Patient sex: M
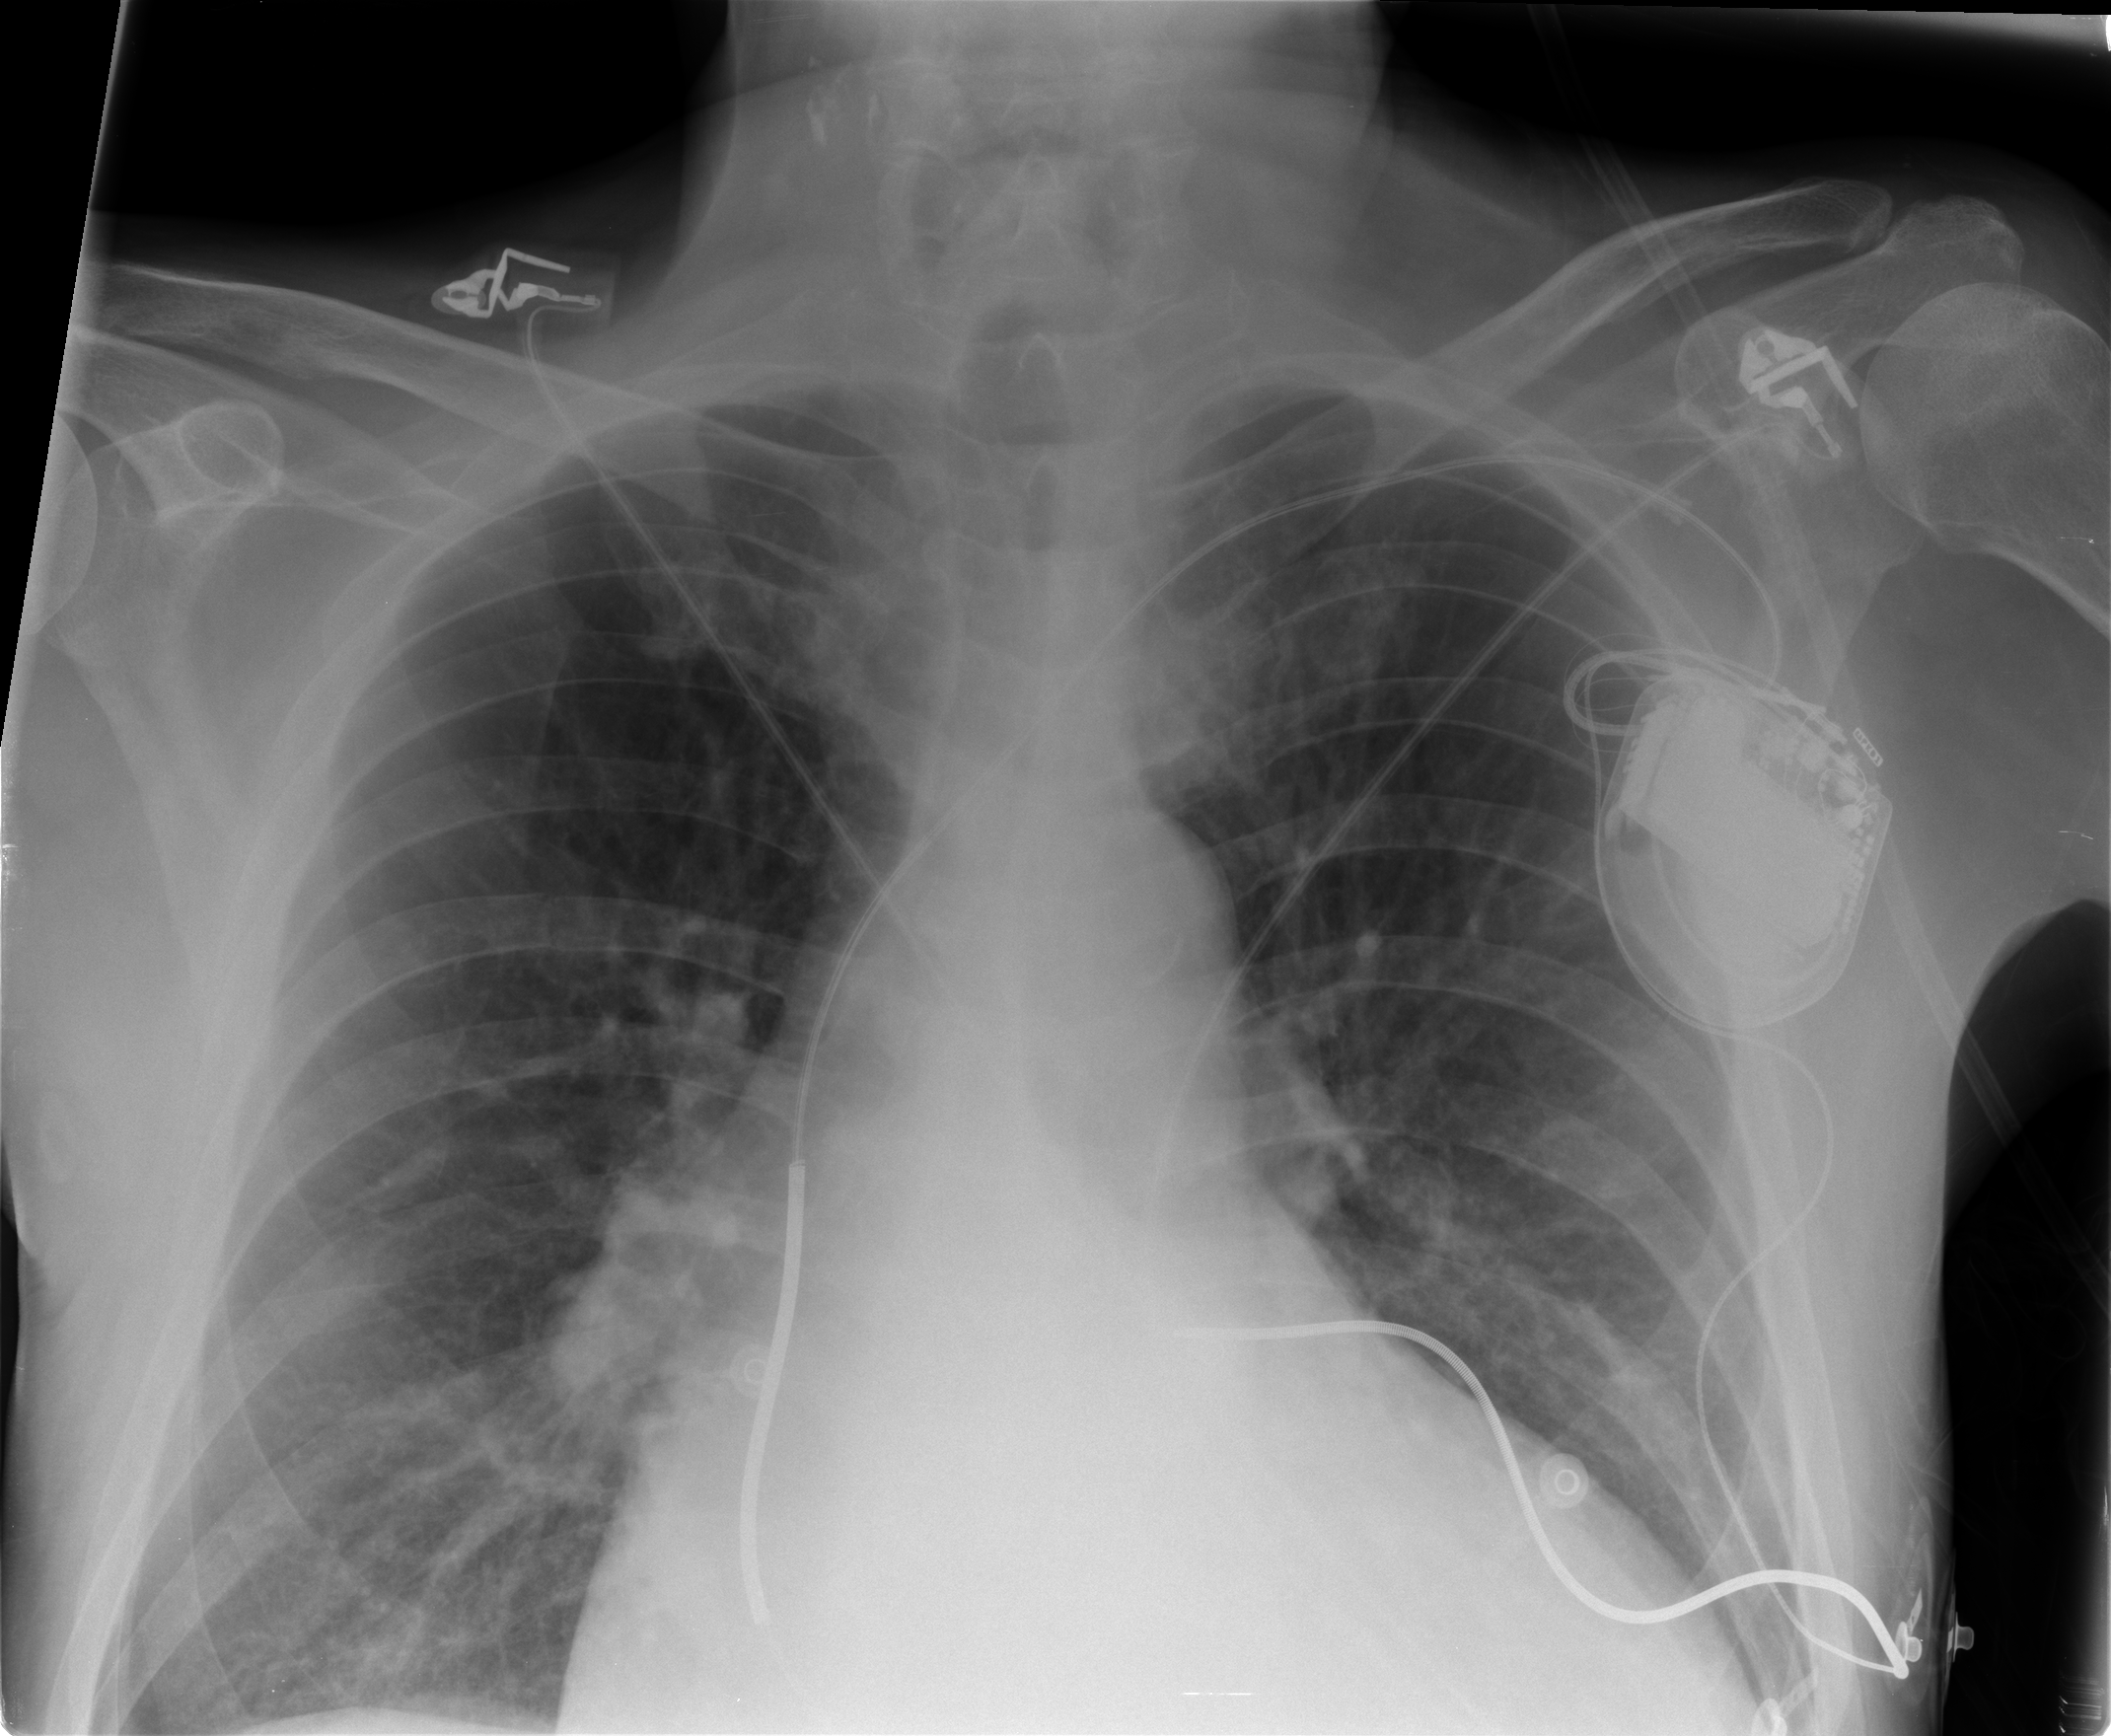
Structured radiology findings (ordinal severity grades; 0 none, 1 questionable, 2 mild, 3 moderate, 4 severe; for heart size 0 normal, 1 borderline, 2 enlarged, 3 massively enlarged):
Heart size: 3
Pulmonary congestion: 2
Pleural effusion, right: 0
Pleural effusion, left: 0
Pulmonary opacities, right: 0
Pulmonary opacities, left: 0
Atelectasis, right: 0
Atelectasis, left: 0